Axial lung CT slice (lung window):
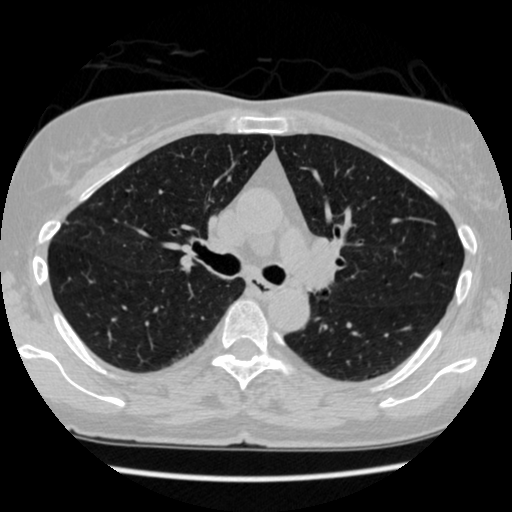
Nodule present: no